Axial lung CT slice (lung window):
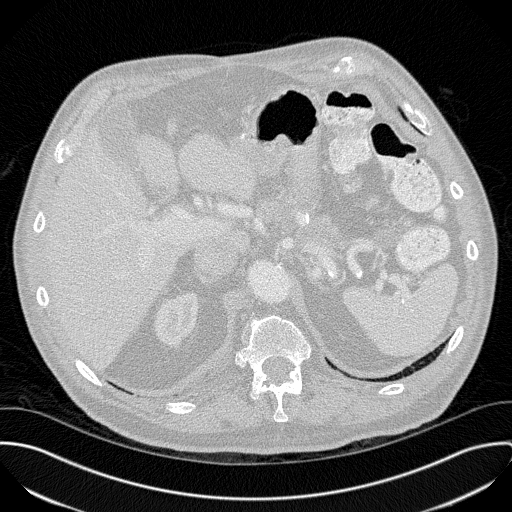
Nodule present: no